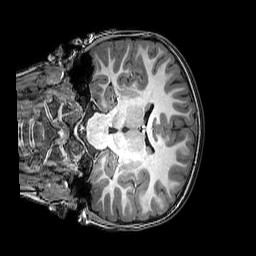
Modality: T1w
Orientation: coronal
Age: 6
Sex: male
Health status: healthy